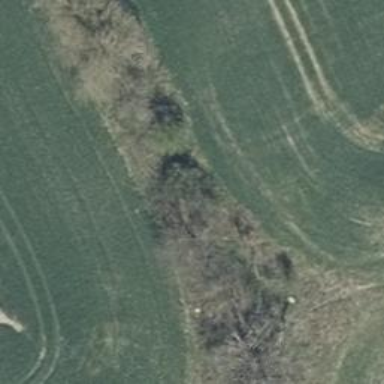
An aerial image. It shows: Broadleaved woodland area.